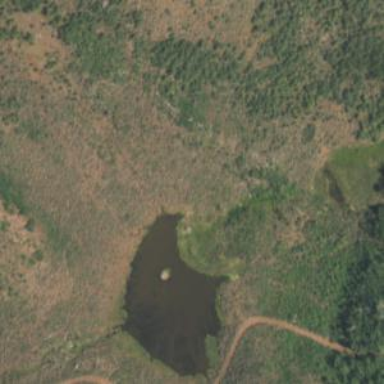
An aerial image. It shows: Serene lake.